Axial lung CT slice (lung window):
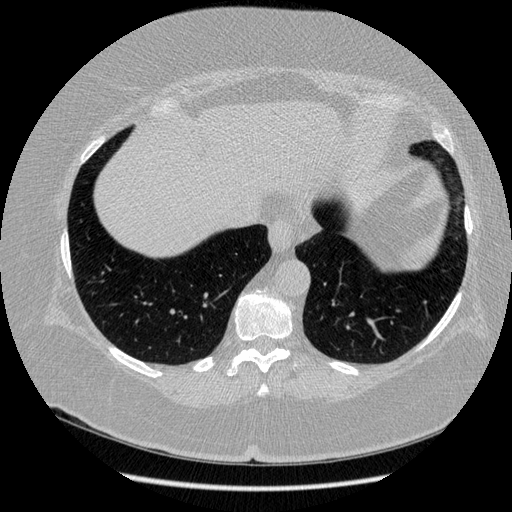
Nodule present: no